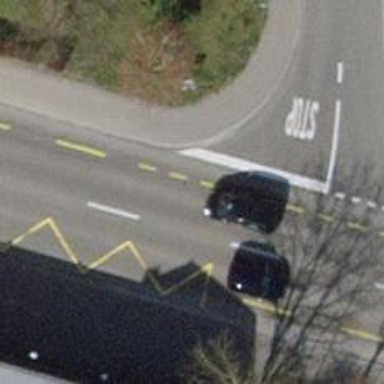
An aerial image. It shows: Primary road with asphalt surface and designated cycle lane.